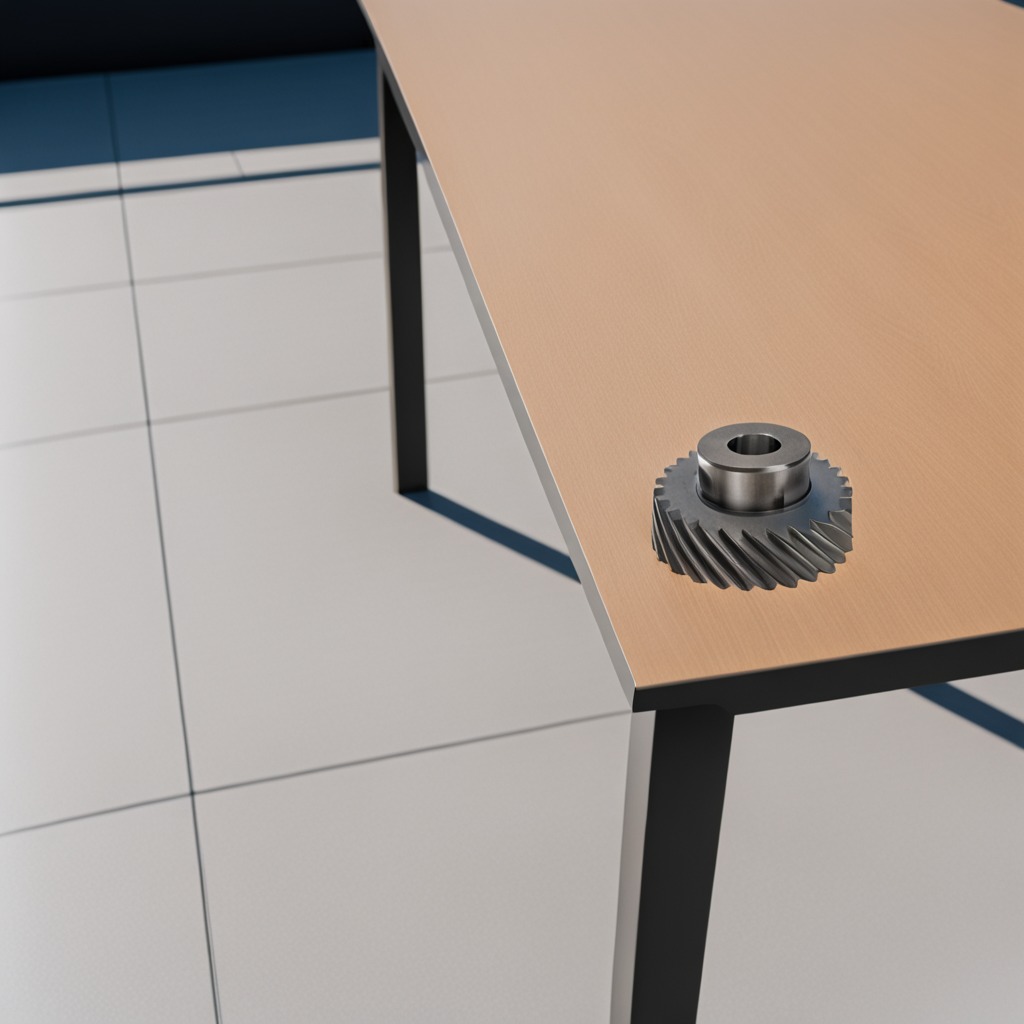
A steel gear with teeth is lying on the table.